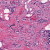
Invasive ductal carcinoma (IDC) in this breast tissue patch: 0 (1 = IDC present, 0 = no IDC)